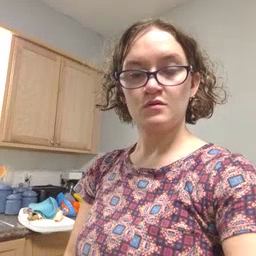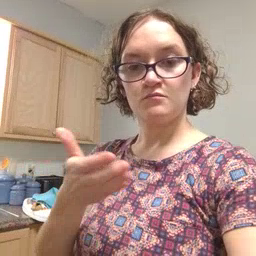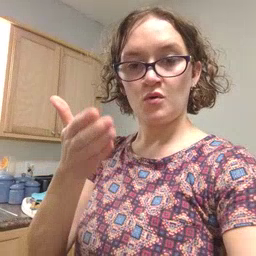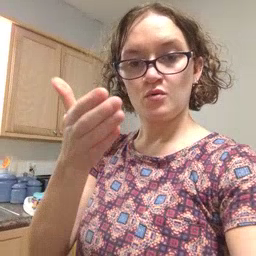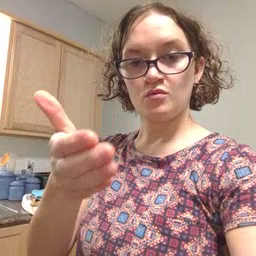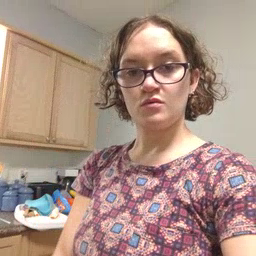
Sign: boat